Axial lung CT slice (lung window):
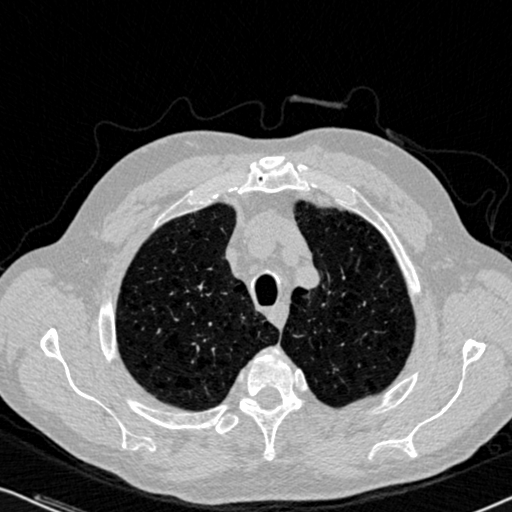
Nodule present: no